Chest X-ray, PA view. Patient: 70 years old, sex M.
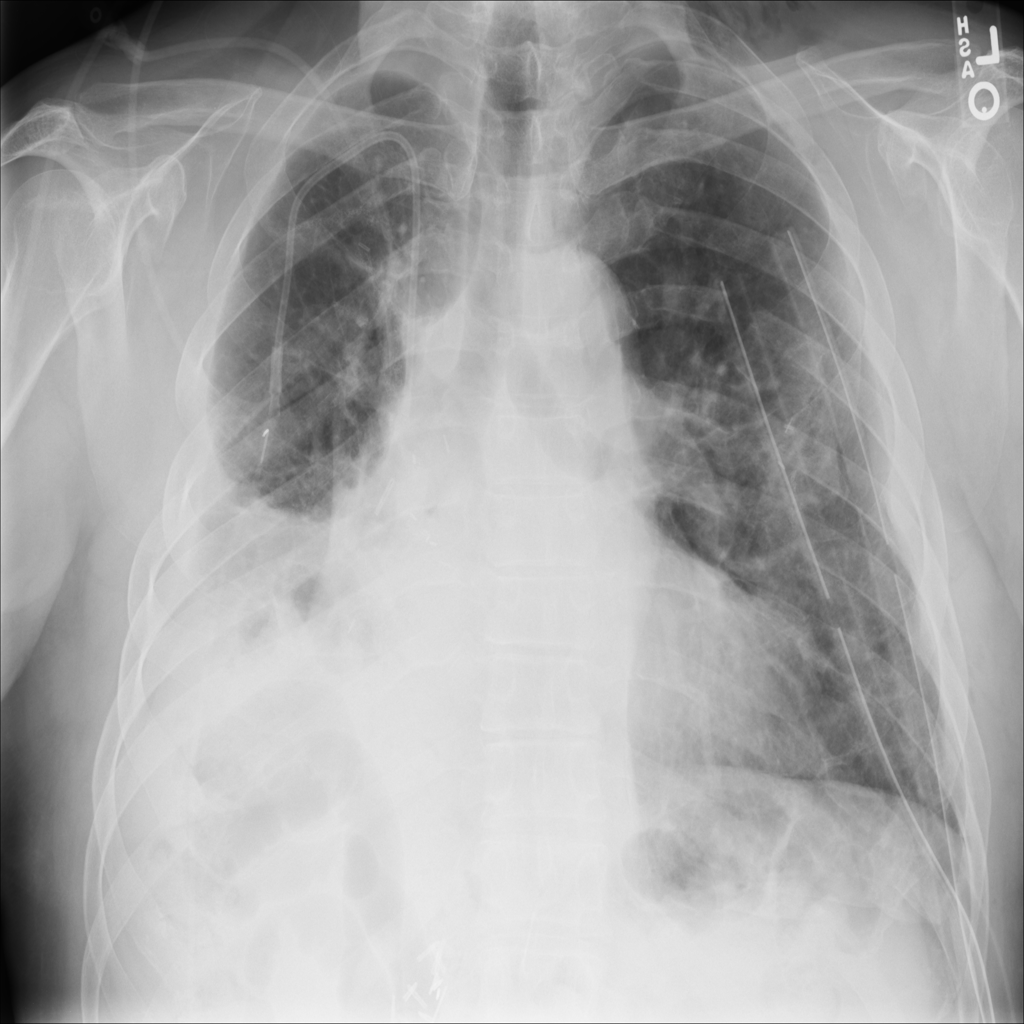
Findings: Pneumothorax